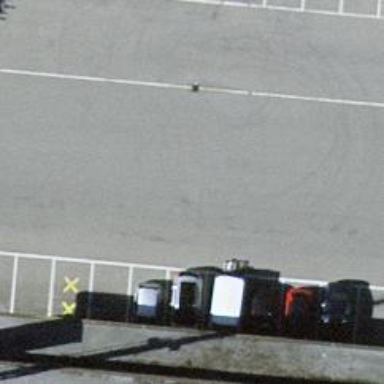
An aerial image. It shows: Parking area with surface.